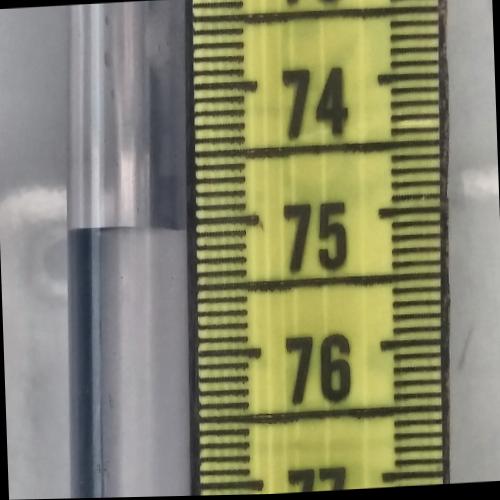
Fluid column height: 75.1 cm